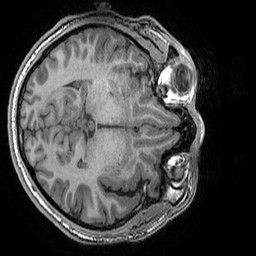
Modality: T1w
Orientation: axial
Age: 27
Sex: male
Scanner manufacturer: ge
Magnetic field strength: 3 T
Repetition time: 0.008184 s
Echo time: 0.003192 s